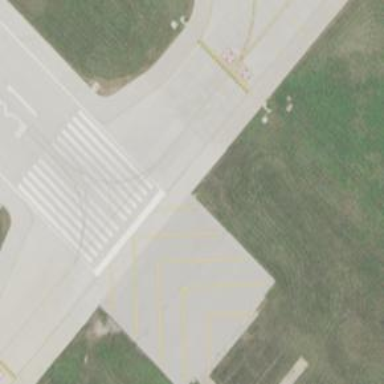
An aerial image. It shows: Asphalt taxiway in the airport.